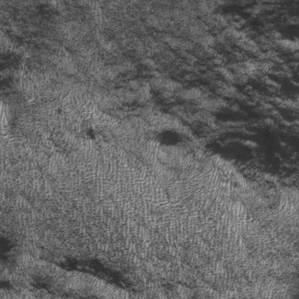
Label: frost